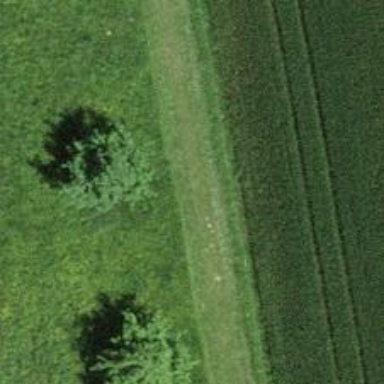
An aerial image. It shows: Track with grass surface categorized as grade4 tracktype.